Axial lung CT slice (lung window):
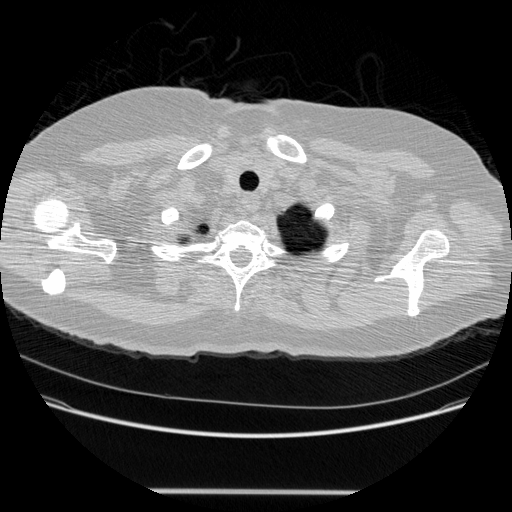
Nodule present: no